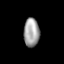
Tissue: lung
Cell type: Myeloid cells
Senescence score: 0.1153
Nuclear area (px): 440
Mean DAPI intensity: 160.114